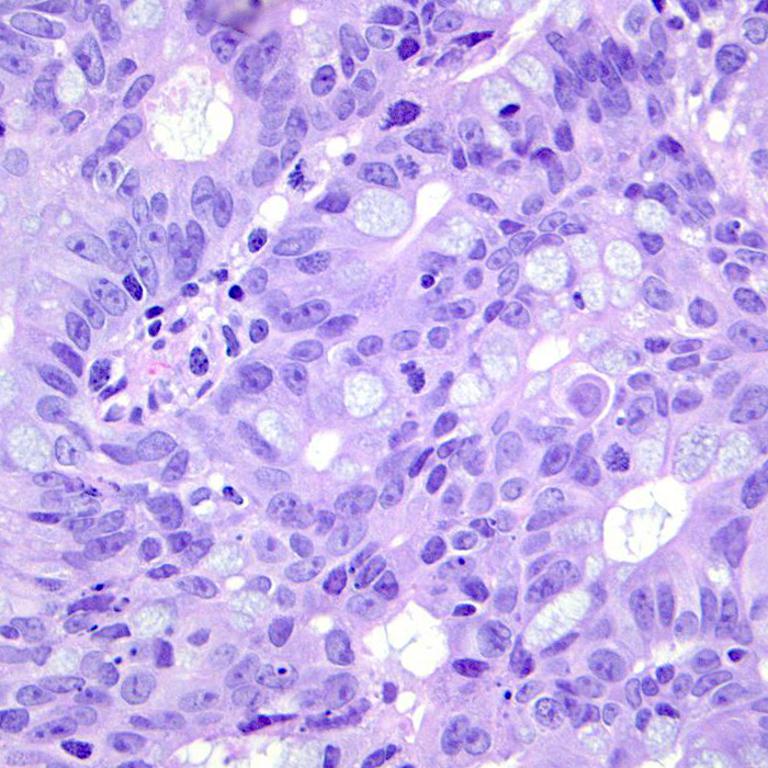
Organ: colon
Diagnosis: adenocarcinomas